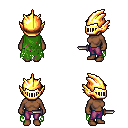
a pixel art fantasy rpg character, female body template, human, dark skin, green tattered cape, magenta pants, raven long mohawk hairstyle, gold helm, dagger, four views (front, back, left, right), 2x2 character sprite sheet, small pixel art, hard edges, no anti-aliasing